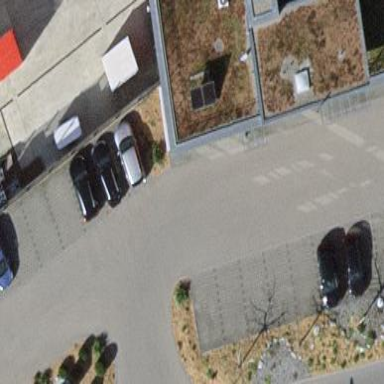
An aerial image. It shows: Parking area with asphalt surface.